Question: I managed to make the mouse dragging to scroll the div, but the zooming in/out with the mouse is not complete.
It works, but I would like for the mouse pointer to hold the image in that position and scale it at the same time, like so:

I need to use 'scrollBy()' to return the scrolling back to the previous point before scaling. Anyone knows how to do that?
This is a fiddle made by someone <URL>' and other things which don't apply here, since I have scrolling/dragging too.
Here's my jsfiddle code <URL>
And here's the code in stackoverflow:
Please help. I struggled with this for days.
'''
for (const divMain of document.getElementsByClassName('main')) {
// drag the section
for (const divSection of divMain.getElementsByClassName('section')) {
// when mouse is pressed store the current mouse x,y
let previousX, previousY
divSection.addEventListener('mousedown', (event) => {
previousX = event.pageX
previousY = event.pageY
})
// when mouse is moved, scrollBy() the mouse movement x,y
divSection.addEventListener('mousemove', (event) => {
// only do this when the primary mouse button is pressed (event.buttons = 1)
if (event.buttons) {
let dragX = 0
let dragY = 0
// skip the drag when the x position was not changed
if (event.pageX - previousX !== 0) {
dragX = previousX - event.pageX
previousX = event.pageX
}
// skip the drag when the y position was not changed
if (event.pageY - previousY !== 0) {
dragY = previousY - event.pageY
previousY = event.pageY
}
// scrollBy x and y
if (dragX !== 0 || dragY !== 0) {
divMain.scrollBy(dragX, dragY)
}
}
})
}
// zoom in/out on the section
let scale = 1
const scaleFactor = 0.05
divMain.addEventListener('wheel', (event) => {
// preventDefault to stop the onselectionstart event logic
event.preventDefault()
for (const divSection of divMain.getElementsByClassName('section')) {
// set the scale change value
const scaleChange = (event.deltaY < 0) ? scaleFactor : -scaleFactor
// don't allow the scale to go outside of [0,5 - 2]
if (scale + scaleChange < 0.5 || scale + scaleChange > 2) {
return
}
// round the value when using high dpi monitors
scale = Math.round((scale + scaleChange) * 100) / 100
// apply the css scale
divSection.style.transform = 'scale(${scale}, ${scale})'
// re-adjust the scrollbars
const x = Math.round(divMain.scrollLeft * scaleChange)
const y = Math.round(divMain.scrollTop * scaleChange)
divMain.scrollBy(x, y)
}
})
}
'''
'''
body {
margin: 0;
}
.main {
width: 100%; /* percentage fixes the X axis white space when zoom out */
height: 100vh; /* this is still an issue where you see white space when zoom out in the Y axis */
overflow: scroll; /* needed for safari to show the x axis scrollbar */
}
.main .section {
width: 200%;
height: 200vh;
background-image: url('https://iso.500px.com/wp-content/uploads/2014/07/big-one.jpg');
transform-origin: 0 0;
}
'''
'''
<main class="main">
<section class="section"></section>
</main>
'''
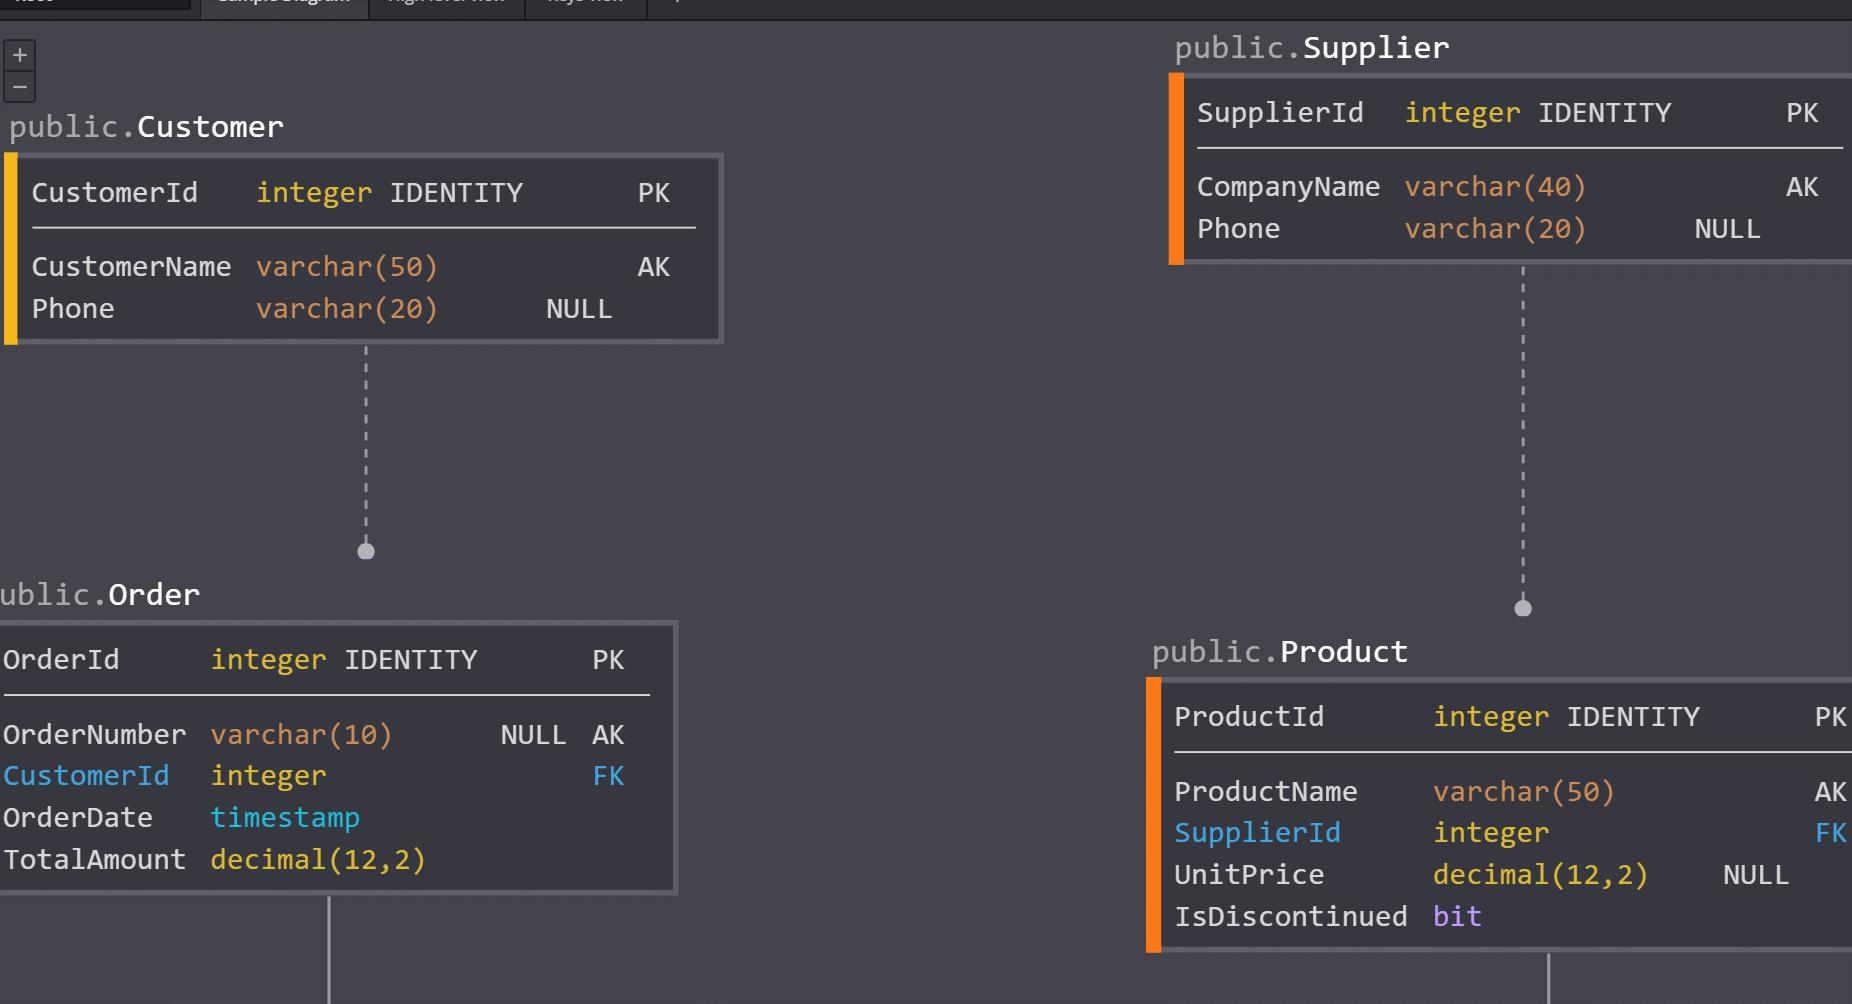
Answer: You issue is mostly around the below lines
'''
const x = Math.round(divMain.scrollLeft * scaleChange)
const y = Math.round(divMain.scrollTop * scaleChange)
'''
The way scroll with scale works like below
- 'x, y'- 'x, y'- 'offset x,y''scaled x,y'
The updated code is like below
'''
for (const divMain of document.getElementsByClassName('main')) {
// drag the section
for (const divSection of divMain.getElementsByClassName('section')) {
// when mouse is pressed store the current mouse x,y
let previousX, previousY
divSection.addEventListener('mousedown', (event) => {
previousX = event.pageX
previousY = event.pageY
})
// when mouse is moved, scrollBy() the mouse movement x,y
divSection.addEventListener('mousemove', (event) => {
// only do this when the primary mouse button is pressed (event.buttons = 1)
if (event.buttons) {
let dragX = 0
let dragY = 0
// skip the drag when the x position was not changed
if (event.pageX - previousX !== 0) {
dragX = previousX - event.pageX
previousX = event.pageX
}
// skip the drag when the y position was not changed
if (event.pageY - previousY !== 0) {
dragY = previousY - event.pageY
previousY = event.pageY
}
// scrollBy x and y
if (dragX !== 0 || dragY !== 0) {
divMain.scrollBy(dragX, dragY)
}
}
})
}
// zoom in/out on the section
let scale = 1
const factor = 0.05
const max_scale =4
divMain.addEventListener('wheel', (e) => {
// preventDefault to stop the onselectionstart event logic
for (const divSection of divMain.getElementsByClassName('section')) {
e.preventDefault();
var delta = e.delta || e.wheelDelta;
if (delta === undefined) {
//we are on firefox
delta = e.originalEvent.detail;
}
delta = Math.max(-1,Math.min(1,delta)) // cap the delta to [-1,1] for cross browser consistency
offset = {x: divMain.scrollLeft, y: divMain.scrollTop};
image_loc = {
x: e.pageX + offset.x,
y: e.pageY + offset.y
}
zoom_point = {x:image_loc.x/scale, y: image_loc.y/scale}
// apply zoom
scale += delta*factor * scale
scale = Math.max(1,Math.min(max_scale,scale))
zoom_point_new = {x:zoom_point.x * scale, y: zoom_point.y * scale}
newScroll = {
x: zoom_point_new.x - e.pageX,
y: zoom_point_new.y - e.pageY
}
divSection.style.transform = 'scale(${scale}, ${scale})'
divMain.scrollTop = newScroll.y
divMain.scrollLeft = newScroll.x
}
})
}
'''
The updated fiddle is
<URL>
<URL>